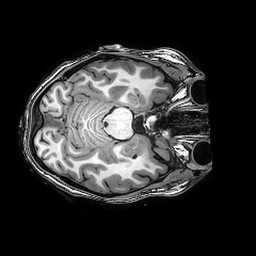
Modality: T1w
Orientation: axial
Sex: female
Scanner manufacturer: philips
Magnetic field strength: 3 T
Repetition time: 0.008144 s
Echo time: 0.00373 s